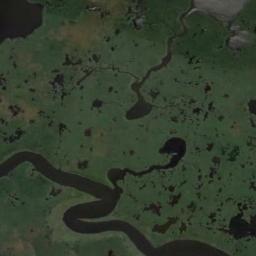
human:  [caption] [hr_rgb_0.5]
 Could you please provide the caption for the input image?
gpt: The wetland consists of green plants and water .

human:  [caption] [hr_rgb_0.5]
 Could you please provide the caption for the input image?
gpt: About ten percent of this wetland is water .

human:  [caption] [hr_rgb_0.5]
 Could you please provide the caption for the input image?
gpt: There are a few trickles in the brown bare land in a wetland , and there are sparse green plants on the bare land .

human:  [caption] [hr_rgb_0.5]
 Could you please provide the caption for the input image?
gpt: Lots of waters of different sizes are surrounded by wetlands .

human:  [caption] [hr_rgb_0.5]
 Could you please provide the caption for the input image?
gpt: There are many lakes and some rivers on the wetland .